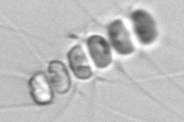
Label: Chaetoceros